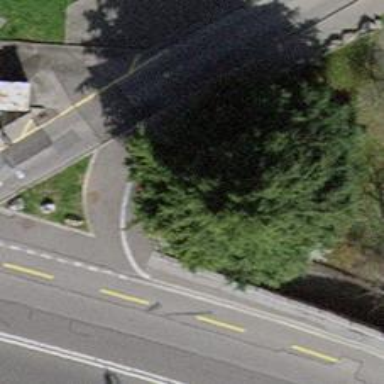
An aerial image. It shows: Needle-leaved tree in its natural environment.